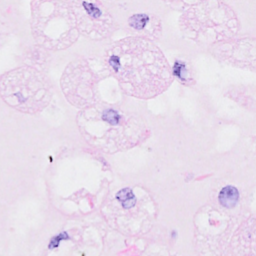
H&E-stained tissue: Breast